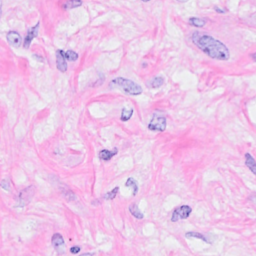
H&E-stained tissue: Breast